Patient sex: F
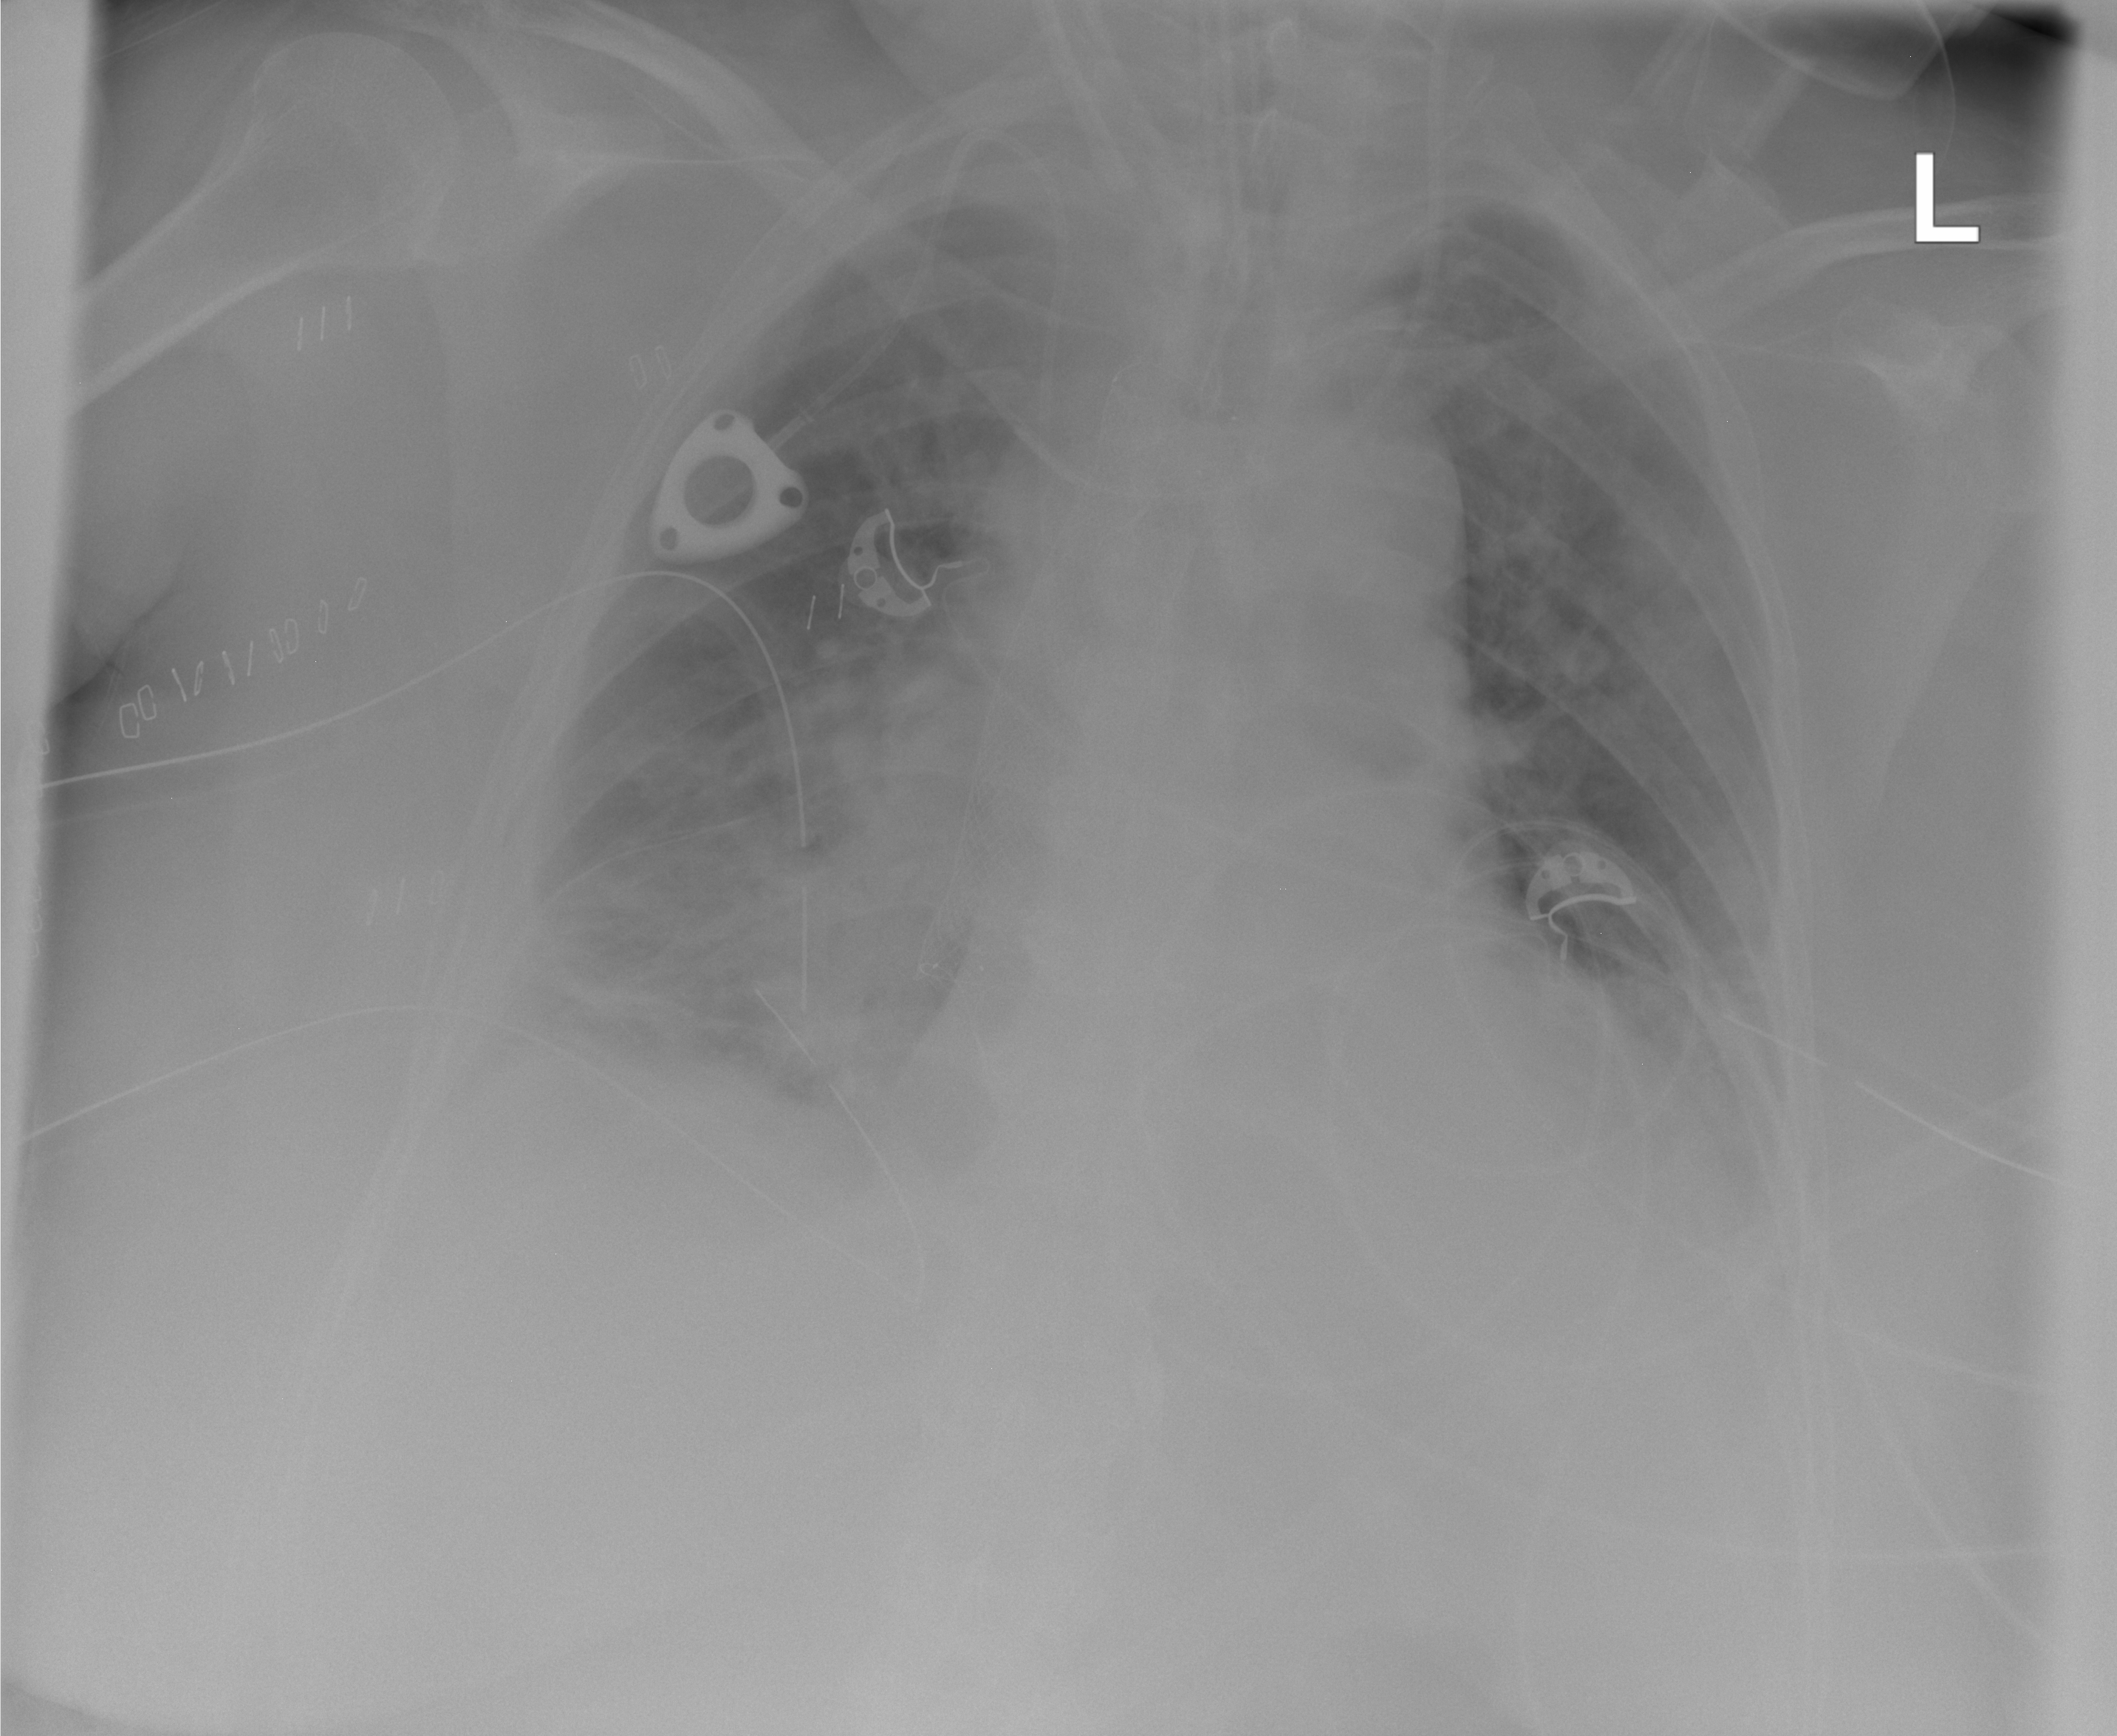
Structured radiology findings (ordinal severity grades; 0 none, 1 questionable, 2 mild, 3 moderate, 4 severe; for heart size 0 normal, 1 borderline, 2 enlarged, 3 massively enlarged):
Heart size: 0
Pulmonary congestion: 2
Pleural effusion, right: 1
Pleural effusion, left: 1
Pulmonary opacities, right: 1
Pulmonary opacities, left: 1
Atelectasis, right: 2
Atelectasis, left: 2